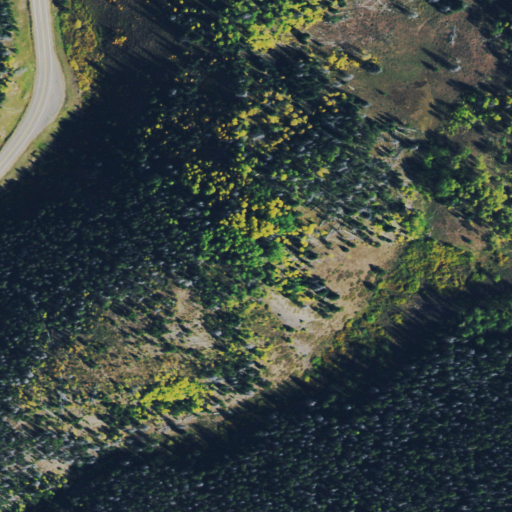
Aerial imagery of mountain in Colorado named Cap Smith Hill containing evergreen forest, deciduous forest, shrub, mixed forest, open development, woody wetlands, and low intensity development